Question: Here is a screenshot from a lecture that I am going through at school:

My question is, if the class data fields are already being defined:
'''
slices=16
temperature=75.0
'''
Do those values (16 and 75.0) also need to be passed to the '__init__' method or can you just pass the variables names, because they are already assigned to those values?
Not sure why/if you would need to pass the default values when they are the exact same as what the variables are already set to? so instead of:
'''
def __init__(self, slices=16, temperature=75.0)
'''
Could you just do:
'''
def __init__(self, slices, temperature)
'''
If you removed the initial class-level variables at the top, and are only defining them in the constructor class, are they only scoped to the constructor class? Or are they available throughout the entire class, even though you didn't define them at the very top (class-level)?? Example:
'''
Class Pizza(object):
# no class-level slice or temp variables
def __init__(self, slices=16, temperature=75.0):
self.slices = slices
self.temperature = temperature
'''
Or, because you are defining them as "self.slices", they are by default passed to all of the other methods when you pass (self) into the other methods?
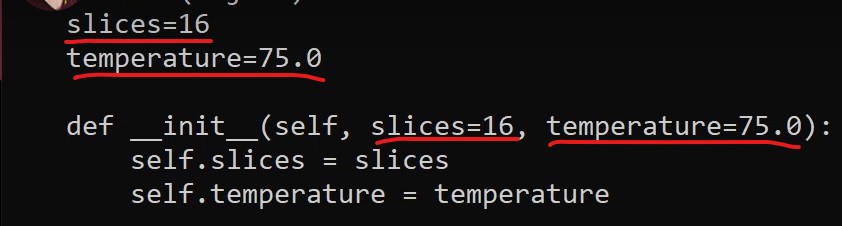
Answer: If you use:
'''
def __init__(self, slices, temperature)
'''
Then 'slices' and 'temperature' are parameters that must be specified.
What you can do is create a variable, and then use as the default for the function parameter.
'''
a = "foo"
def b(c=a):
print(c)
'''
Just keep in mind that if you redefine that variable, it does not affect the default value for the function.
'''
>>> a = "foo"
>>> def b(c=a):
... print(c)
...
>>> b()
foo
>>> a = 42
>>> b()
foo
'''